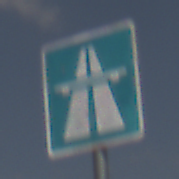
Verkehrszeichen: Autobahn
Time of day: Midday
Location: Outdoor (Nature)
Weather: PartlyCloudy
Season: NotSpecified
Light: Natural